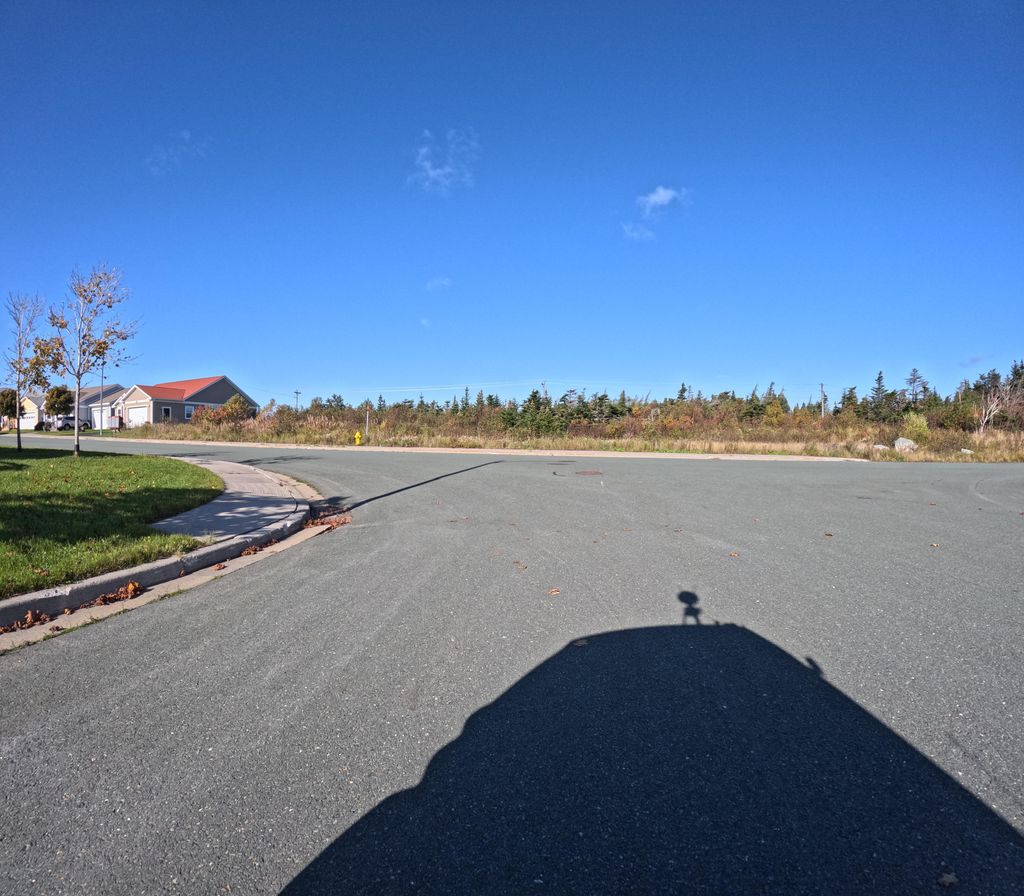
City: st_johns